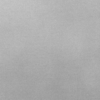
Label: dusty